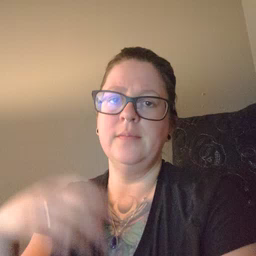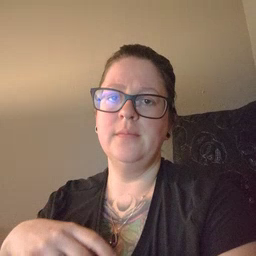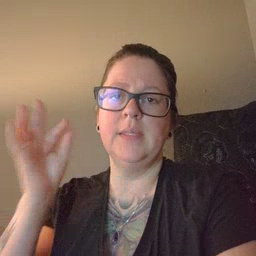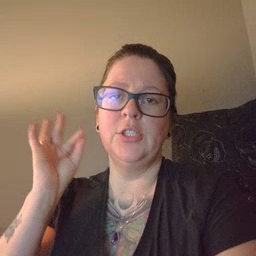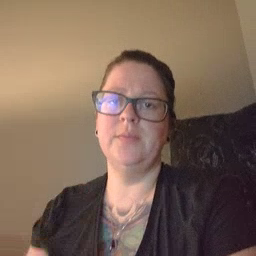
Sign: hair